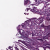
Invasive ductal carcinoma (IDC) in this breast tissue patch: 0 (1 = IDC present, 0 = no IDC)